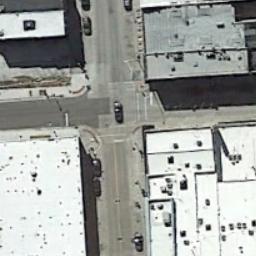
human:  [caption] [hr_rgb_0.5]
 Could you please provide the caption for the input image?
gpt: There are several moving vehicles on the road at the intersection, And there are many buildings around the intersection .

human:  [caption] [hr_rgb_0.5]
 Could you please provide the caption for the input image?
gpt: There are many different shapes of buildings beside the intersection .

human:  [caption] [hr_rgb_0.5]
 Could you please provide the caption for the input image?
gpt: There are three red cars at the intersection .

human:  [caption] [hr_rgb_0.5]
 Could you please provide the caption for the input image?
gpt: An intersection with sparse traffic is between some buildings .

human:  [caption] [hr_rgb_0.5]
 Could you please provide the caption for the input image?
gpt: There are three white buildings and a gray building beside the intersection .